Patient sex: M
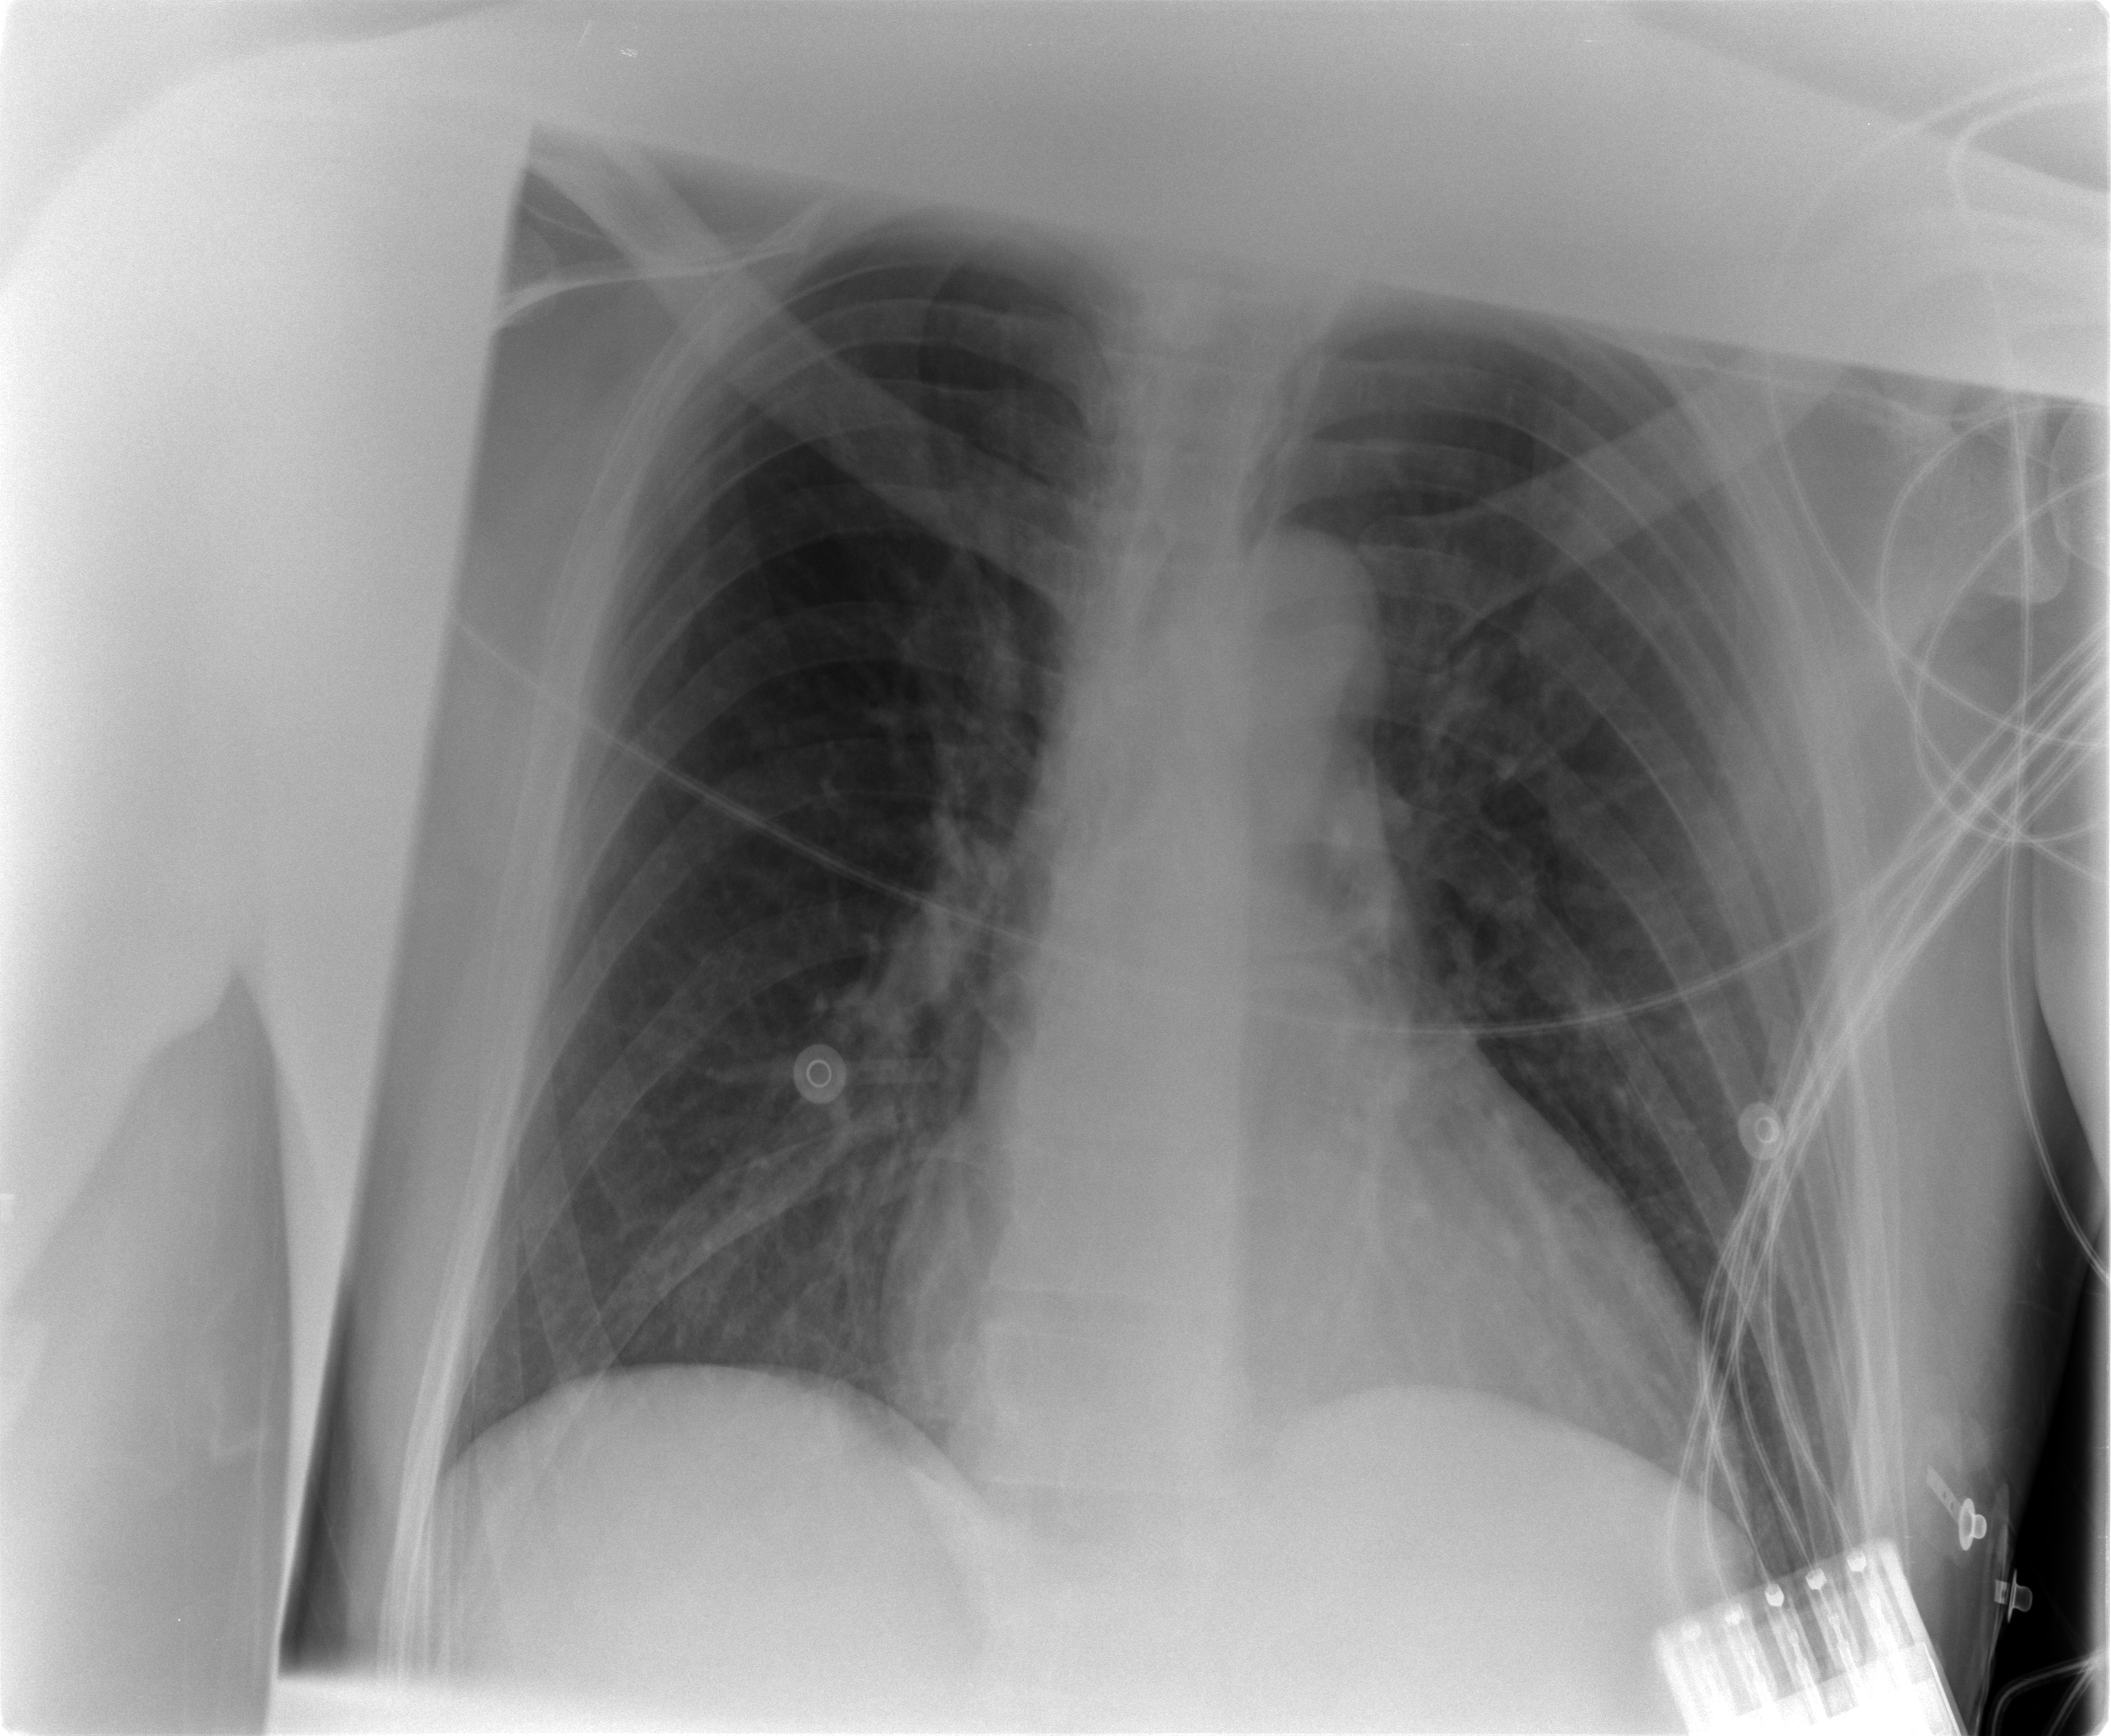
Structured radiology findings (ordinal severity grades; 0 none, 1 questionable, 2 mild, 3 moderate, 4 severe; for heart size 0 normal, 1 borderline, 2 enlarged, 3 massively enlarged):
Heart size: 1
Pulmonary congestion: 1
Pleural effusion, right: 0
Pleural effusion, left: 0
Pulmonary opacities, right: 0
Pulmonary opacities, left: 0
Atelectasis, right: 1
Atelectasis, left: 0